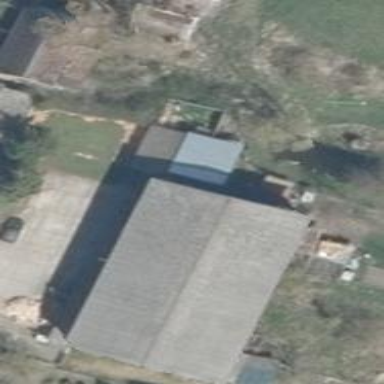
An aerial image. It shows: Building with gabled roof.